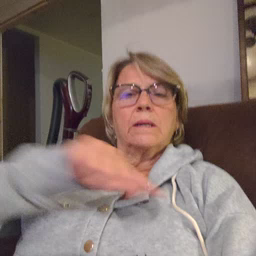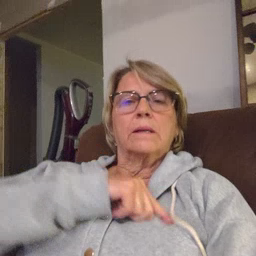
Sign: weus